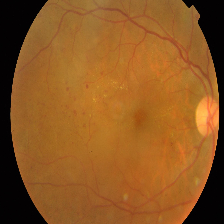
Diabetic retinopathy grade: Proliferative DR